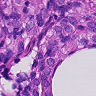
Metastatic tissue present: yes